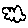
Label: cloud